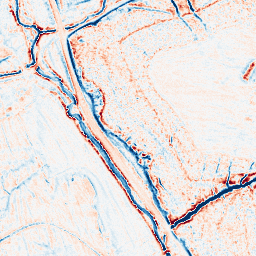
Category: edge_preserving
Decomposition family: anisotropic_diffusion
Decomposition parameters: iterations: 10
kappa: 50
gamma: 0.2
Upsampling method: regularized
Upsampling parameters: scale: 2
lambda_reg: 0.001
Upsampling scale: 2